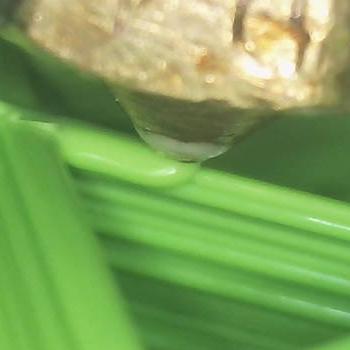
Flow rate: 300%